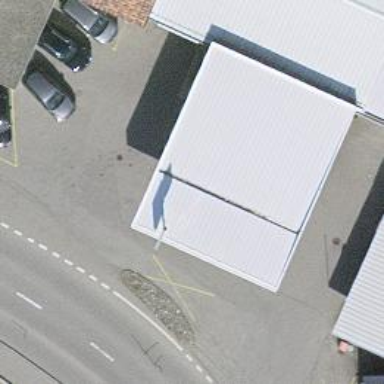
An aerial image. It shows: Fuel station.